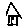
Label: house